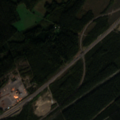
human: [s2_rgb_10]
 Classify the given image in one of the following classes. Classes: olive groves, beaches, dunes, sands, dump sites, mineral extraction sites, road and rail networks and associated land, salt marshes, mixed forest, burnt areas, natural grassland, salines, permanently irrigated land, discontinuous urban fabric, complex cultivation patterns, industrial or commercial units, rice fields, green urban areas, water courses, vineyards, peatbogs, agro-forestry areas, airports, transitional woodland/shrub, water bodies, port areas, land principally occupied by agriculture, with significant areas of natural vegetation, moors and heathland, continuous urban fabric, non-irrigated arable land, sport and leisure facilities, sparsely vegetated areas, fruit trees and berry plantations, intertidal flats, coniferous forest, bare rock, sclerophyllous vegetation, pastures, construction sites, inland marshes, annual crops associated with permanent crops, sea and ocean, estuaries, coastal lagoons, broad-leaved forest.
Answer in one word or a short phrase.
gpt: mineral extraction sites, land principally occupied by agriculture, with significant areas of natural vegetation, coniferous forest, transitional woodland/shrub